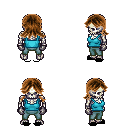
a pixel art fantasy rpg character, male body template, skeleton, teal pirate shirt, teal pants, brown loose hair, metal gloves, black slippers, four views (front, back, left, right), 2x2 character sprite sheet, small pixel art, hard edges, no anti-aliasing